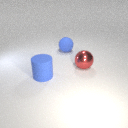
large blue rubber sphere to the left of large red metal sphere